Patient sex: F
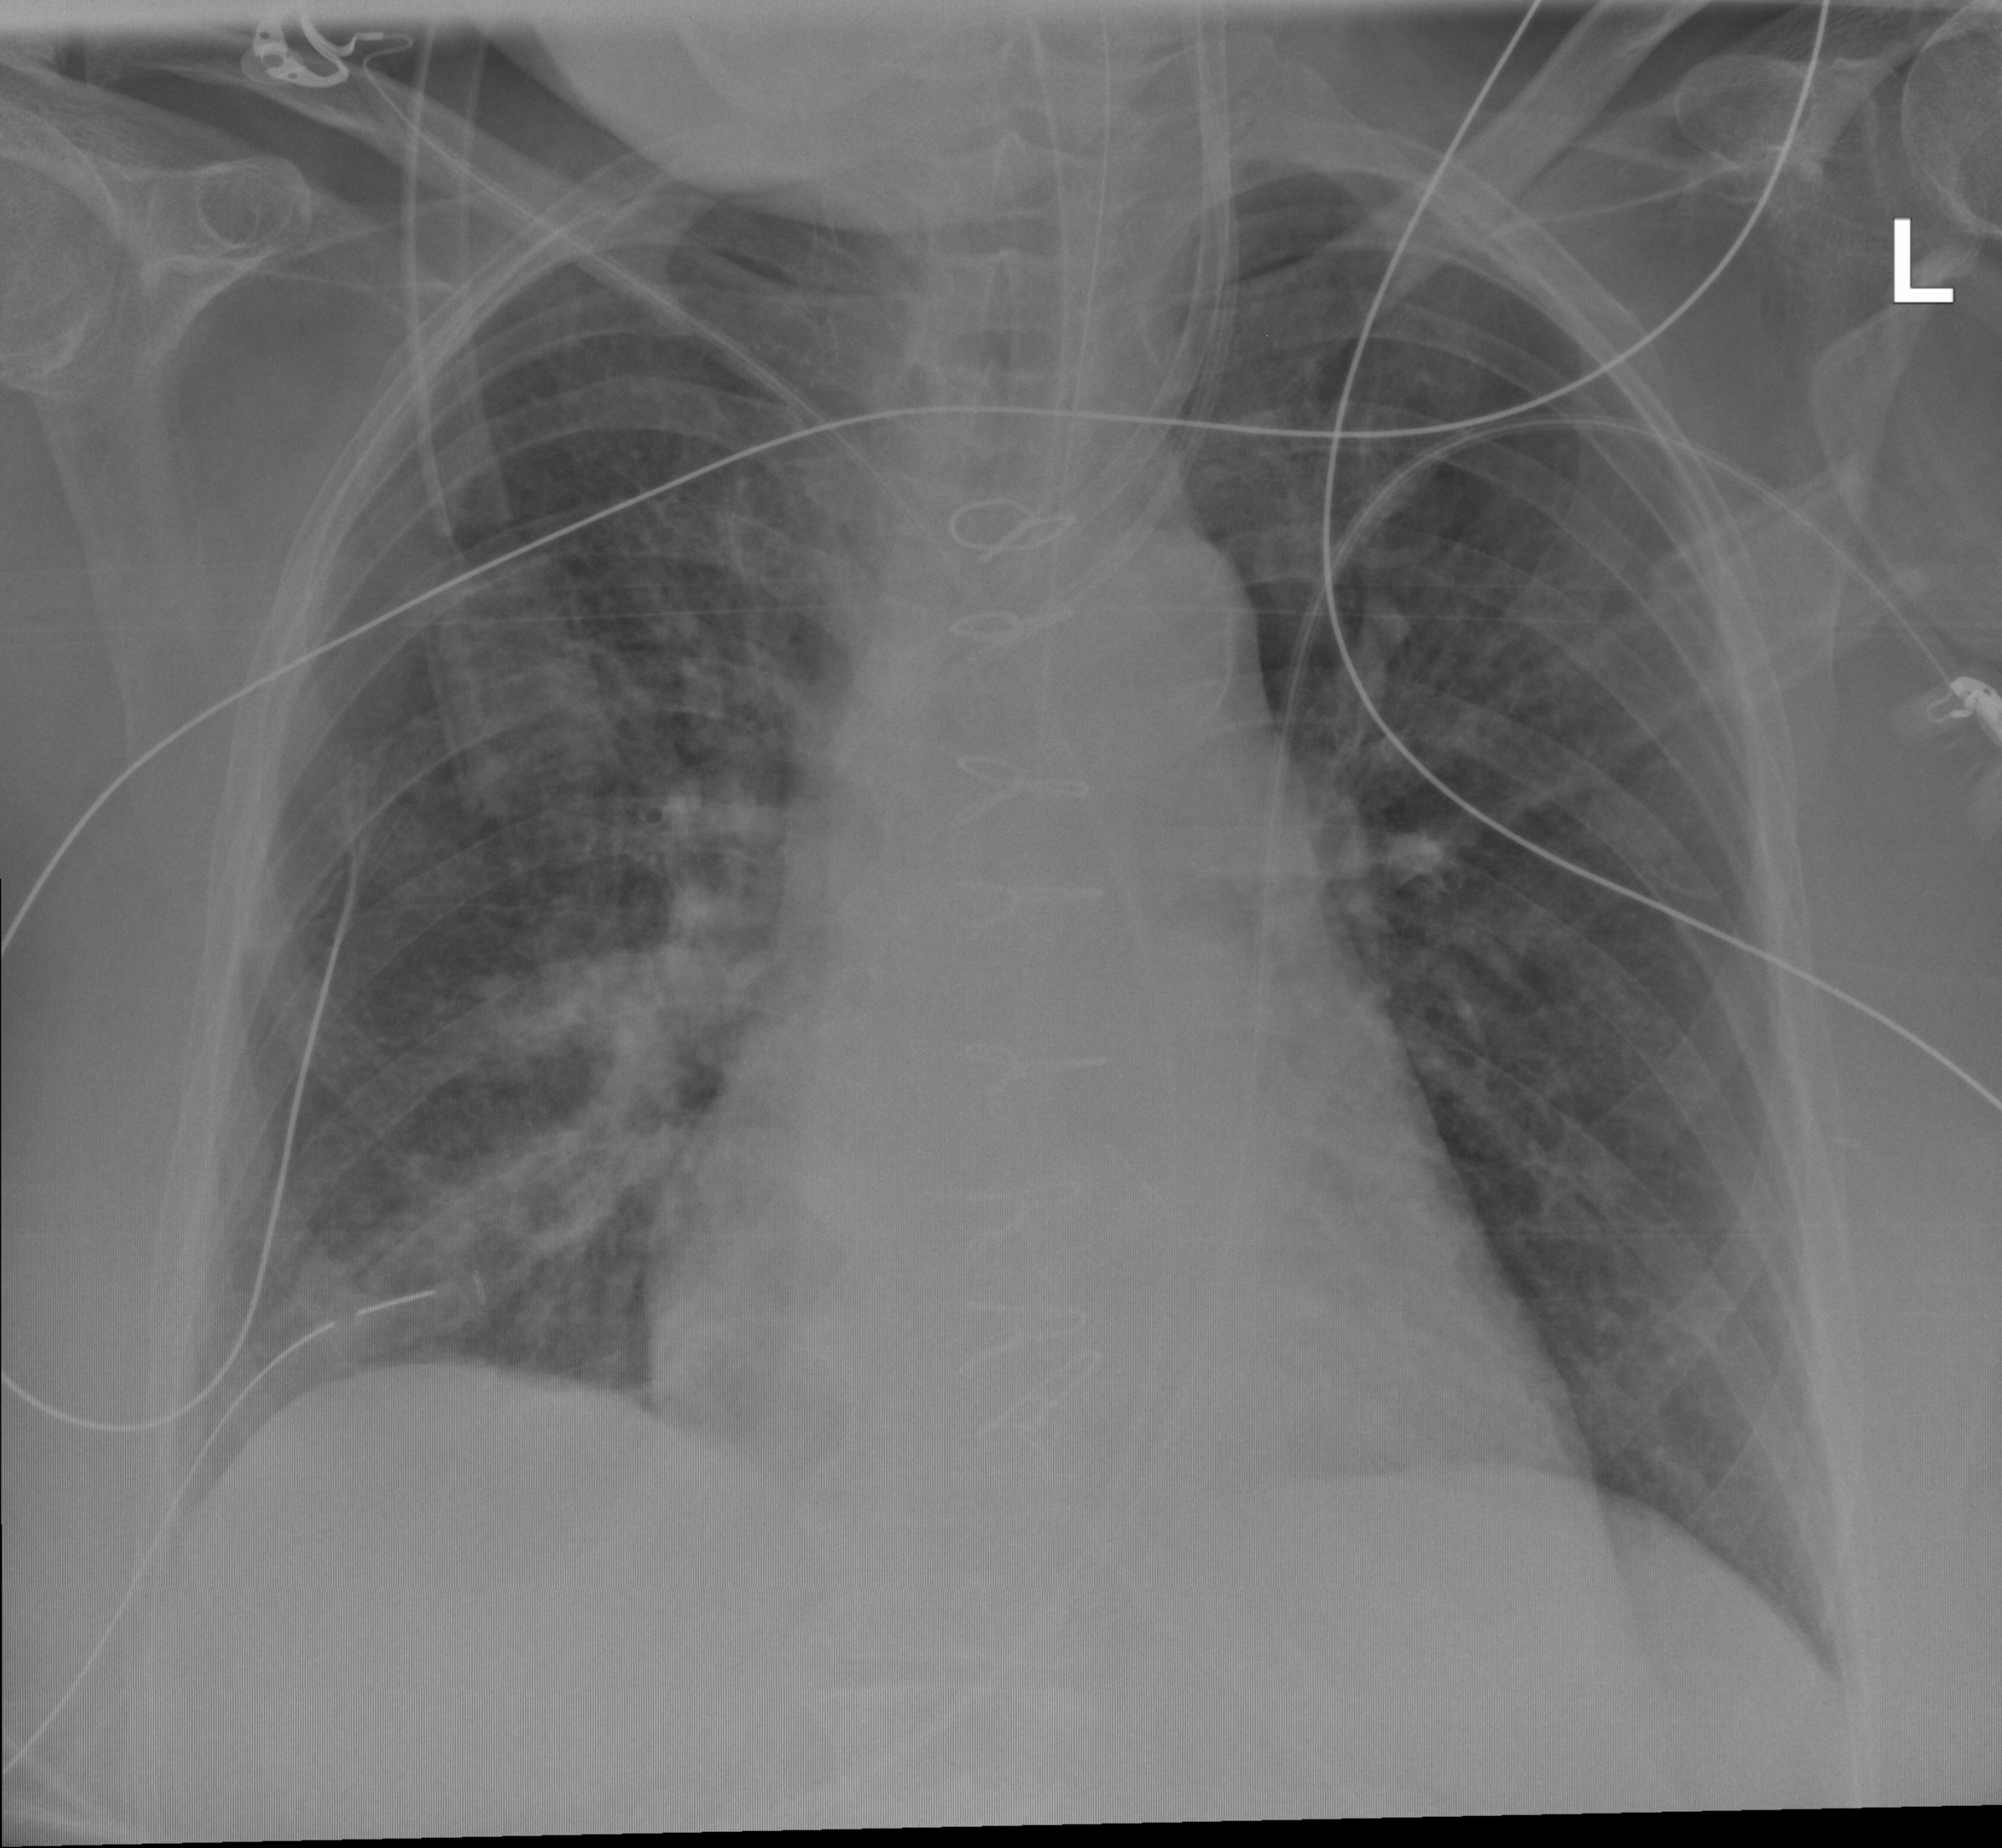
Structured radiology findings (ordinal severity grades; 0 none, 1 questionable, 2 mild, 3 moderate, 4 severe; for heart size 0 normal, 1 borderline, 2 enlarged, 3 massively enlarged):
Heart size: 2
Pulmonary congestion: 2
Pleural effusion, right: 0
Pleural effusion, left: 0
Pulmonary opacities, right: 1
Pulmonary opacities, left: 0
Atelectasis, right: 2
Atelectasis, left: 0